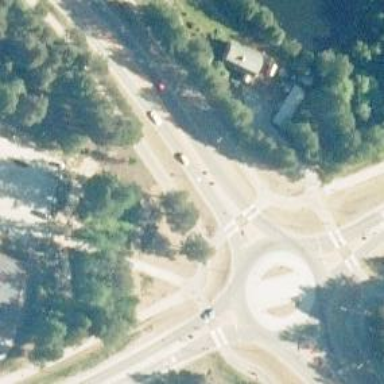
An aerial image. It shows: Asphalt path on traffic island.